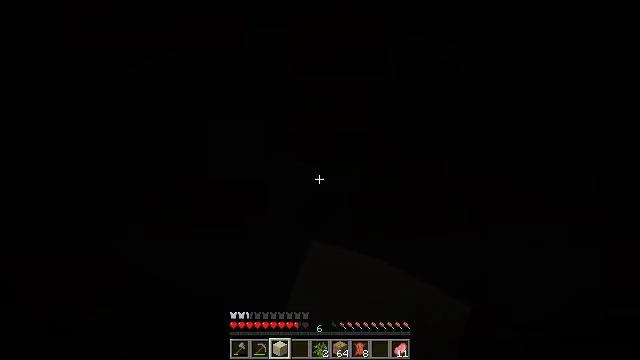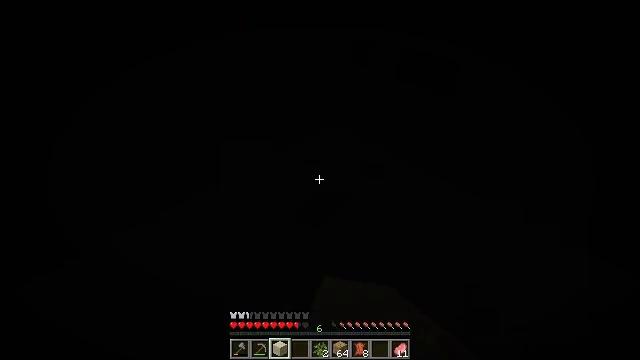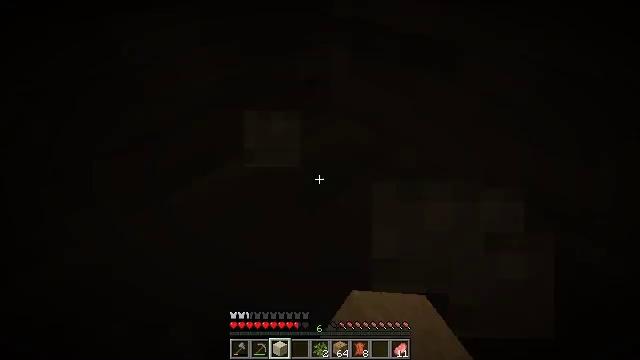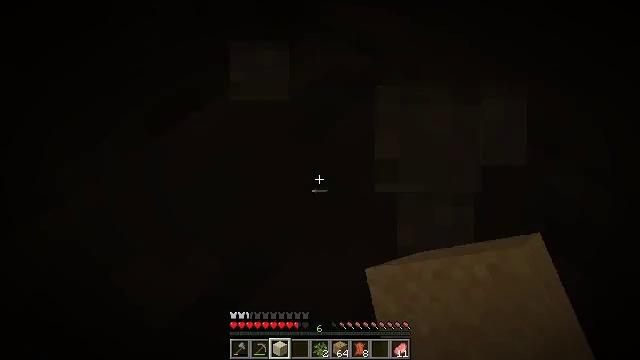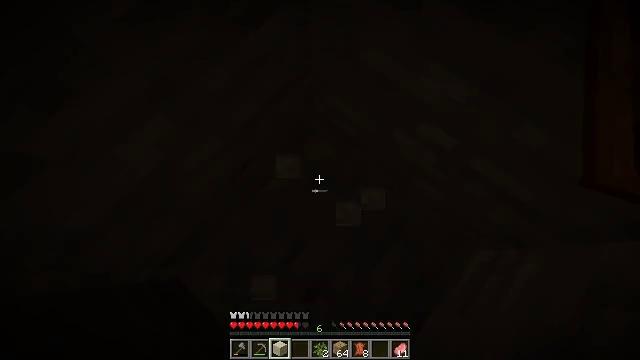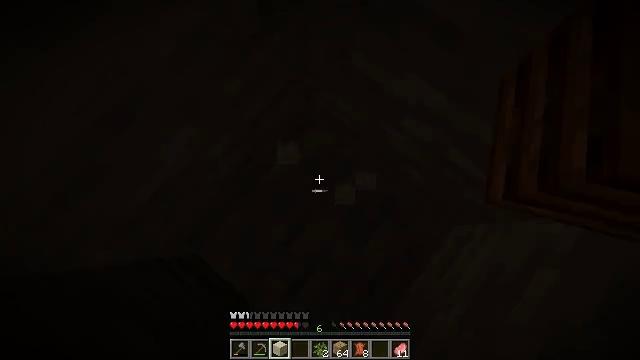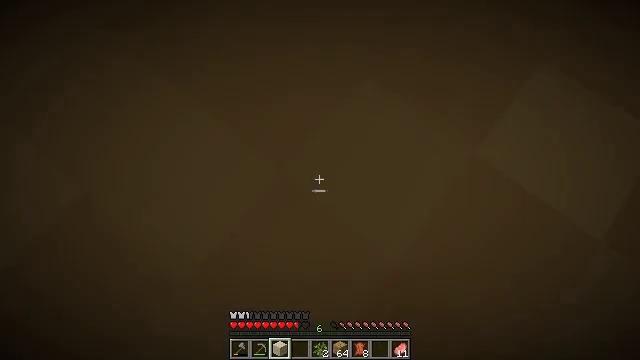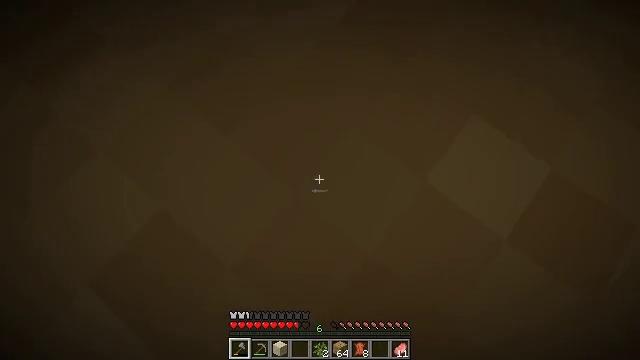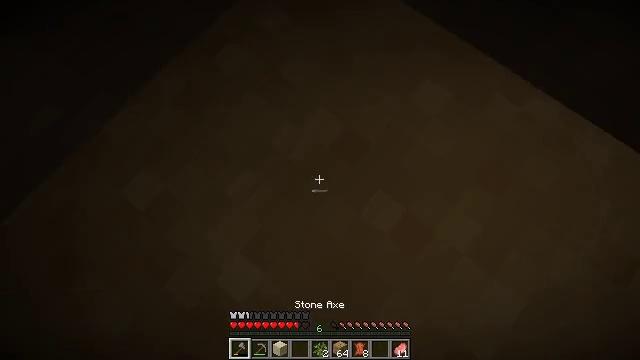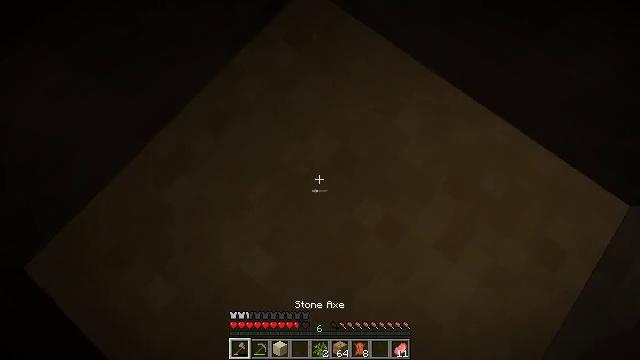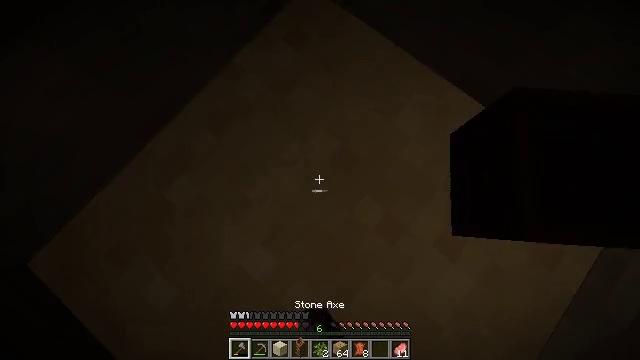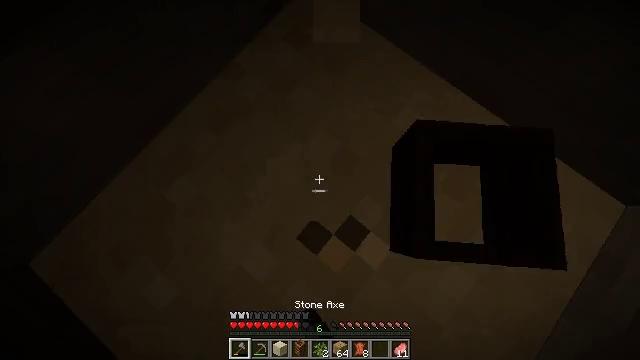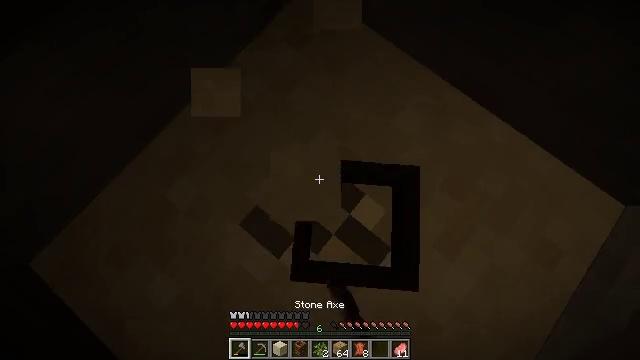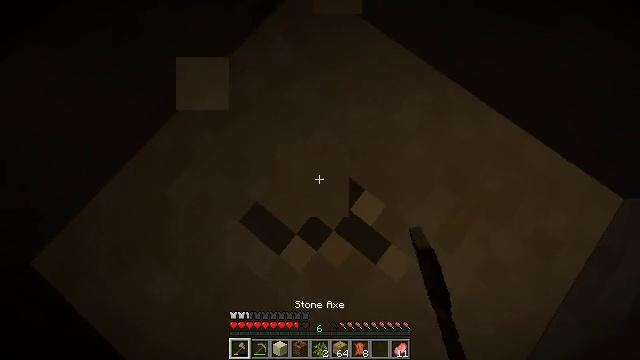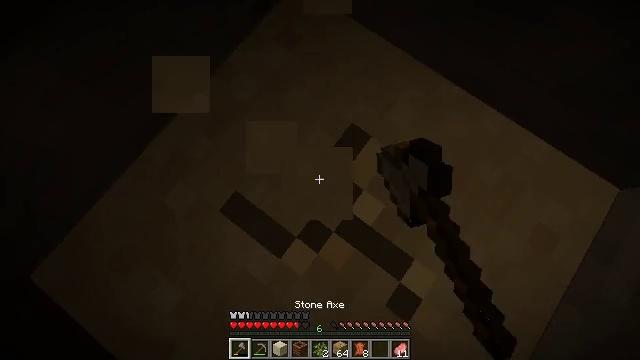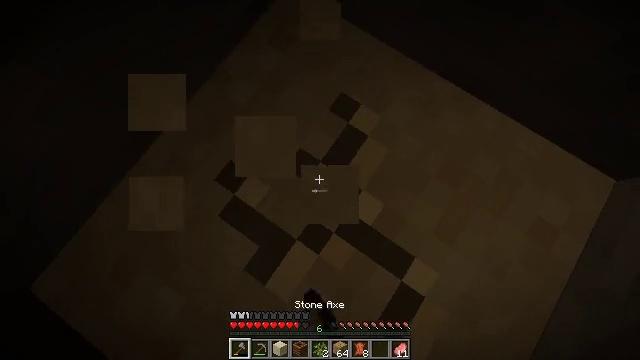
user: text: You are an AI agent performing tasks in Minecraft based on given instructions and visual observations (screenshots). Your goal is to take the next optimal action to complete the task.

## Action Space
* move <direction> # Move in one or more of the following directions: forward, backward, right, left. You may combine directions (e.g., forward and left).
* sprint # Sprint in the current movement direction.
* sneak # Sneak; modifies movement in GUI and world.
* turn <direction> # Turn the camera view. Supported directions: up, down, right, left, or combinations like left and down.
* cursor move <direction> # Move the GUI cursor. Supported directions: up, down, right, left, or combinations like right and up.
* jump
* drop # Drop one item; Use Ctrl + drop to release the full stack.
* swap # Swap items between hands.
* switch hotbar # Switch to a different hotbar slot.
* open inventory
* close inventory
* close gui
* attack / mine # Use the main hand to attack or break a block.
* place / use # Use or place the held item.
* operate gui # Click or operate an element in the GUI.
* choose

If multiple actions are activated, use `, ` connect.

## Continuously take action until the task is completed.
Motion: motion action
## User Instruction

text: Dig up some sand.
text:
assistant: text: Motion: attack / mine
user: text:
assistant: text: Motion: turn down, attack / mine
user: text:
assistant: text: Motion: turn right and down, attack / mine
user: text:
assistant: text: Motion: turn right and down, attack / mine
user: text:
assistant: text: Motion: turn right and down, attack / mine
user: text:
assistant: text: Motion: attack / mine
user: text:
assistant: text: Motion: attack / mine, switch to hotbar 1
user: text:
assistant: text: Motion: attack / mine, switch to hotbar 1
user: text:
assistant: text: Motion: attack / mine, switch to hotbar 1
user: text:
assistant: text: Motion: attack / mine
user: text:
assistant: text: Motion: attack / mine
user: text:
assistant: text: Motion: attack / mine
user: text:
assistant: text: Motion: attack / mine
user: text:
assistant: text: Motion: turn right, attack / mine
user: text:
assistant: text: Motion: turn right, attack / mine
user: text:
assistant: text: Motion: attack / mine
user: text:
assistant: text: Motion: attack / mine
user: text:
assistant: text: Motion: attack / mine
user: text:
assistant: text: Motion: turn right and down, attack / mine
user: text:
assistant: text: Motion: turn right, attack / mine
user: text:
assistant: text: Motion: attack / mine
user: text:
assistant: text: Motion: attack / mine
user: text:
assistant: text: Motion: attack / mine
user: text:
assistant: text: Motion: attack / mine
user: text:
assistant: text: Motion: attack / mine
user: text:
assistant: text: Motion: attack / mine
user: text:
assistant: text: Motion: turn left, attack / mine
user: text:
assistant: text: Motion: attack / mine
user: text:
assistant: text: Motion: attack / mine